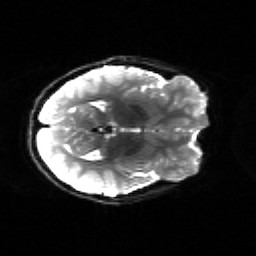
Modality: sbref
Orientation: axial
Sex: male
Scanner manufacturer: siemens
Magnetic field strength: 3 T
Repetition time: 5 s
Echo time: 0.071 s